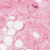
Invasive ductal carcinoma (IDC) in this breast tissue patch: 0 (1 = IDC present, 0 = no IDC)